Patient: sex M, age 66
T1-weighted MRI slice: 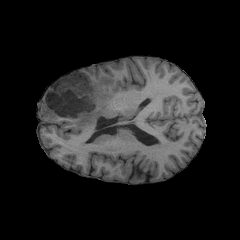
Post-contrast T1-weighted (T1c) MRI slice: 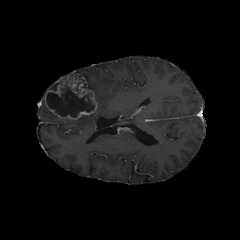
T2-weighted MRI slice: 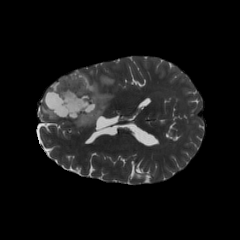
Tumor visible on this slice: yes
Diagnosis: Glioblastoma, IDH-wildtype
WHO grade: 4